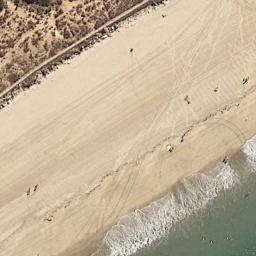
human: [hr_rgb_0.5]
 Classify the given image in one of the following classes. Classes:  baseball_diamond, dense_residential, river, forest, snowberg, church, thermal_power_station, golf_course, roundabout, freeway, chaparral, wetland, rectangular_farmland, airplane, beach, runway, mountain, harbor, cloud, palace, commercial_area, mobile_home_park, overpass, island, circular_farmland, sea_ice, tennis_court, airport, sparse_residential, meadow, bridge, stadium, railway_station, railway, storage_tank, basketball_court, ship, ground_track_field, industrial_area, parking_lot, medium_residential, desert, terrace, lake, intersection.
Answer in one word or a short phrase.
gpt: beach